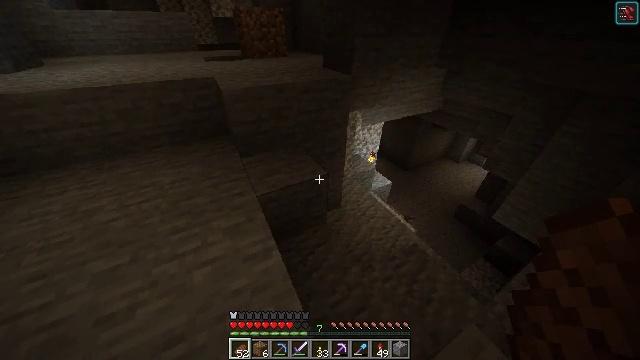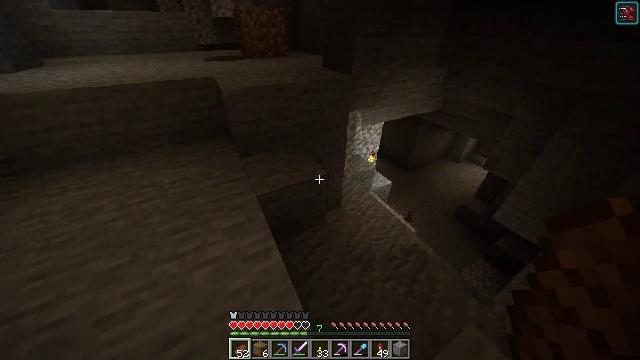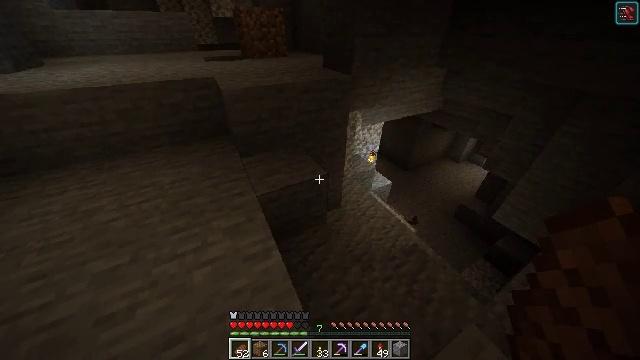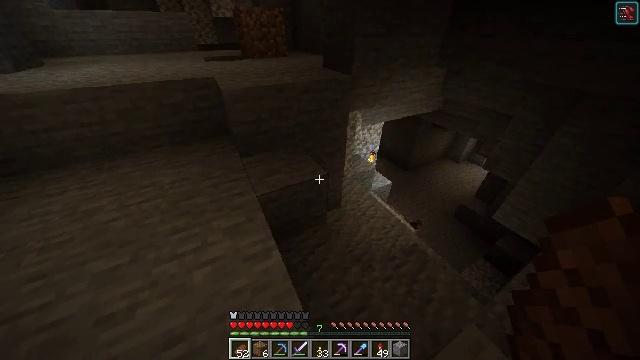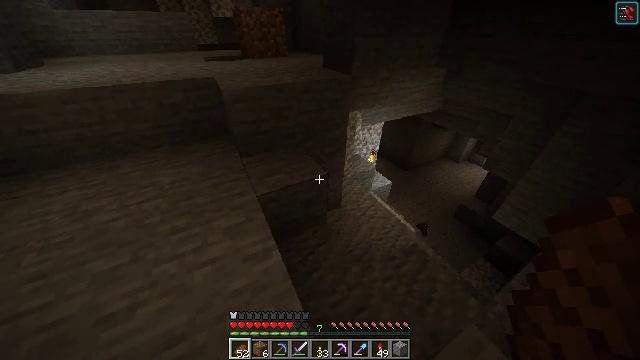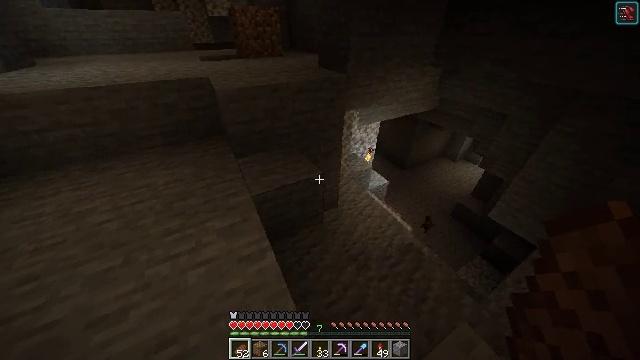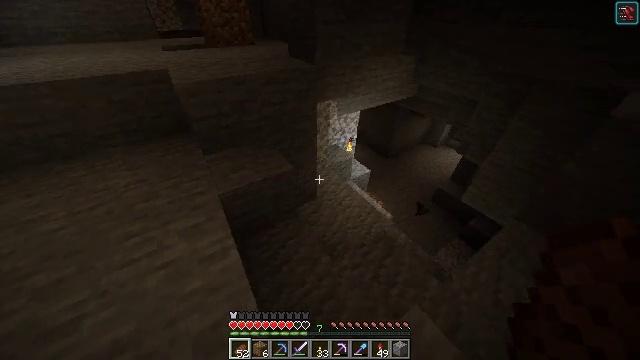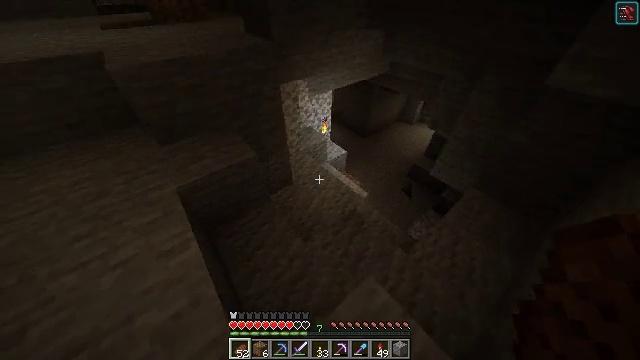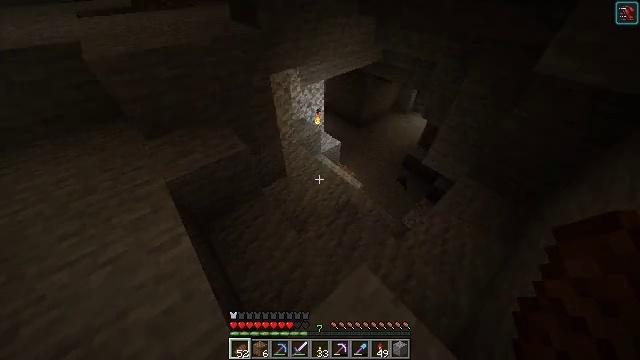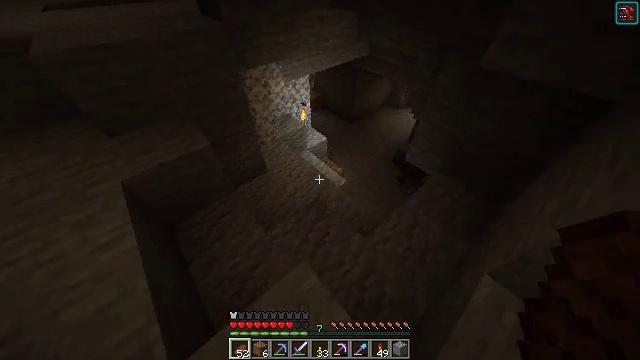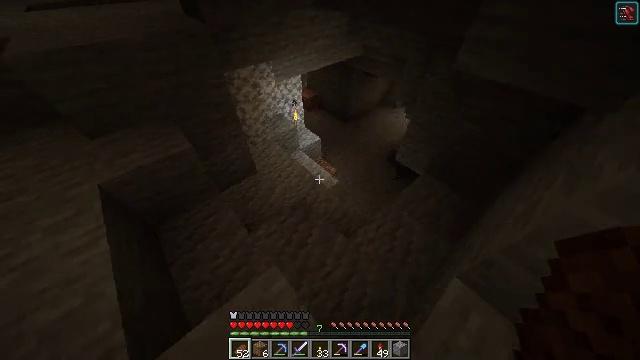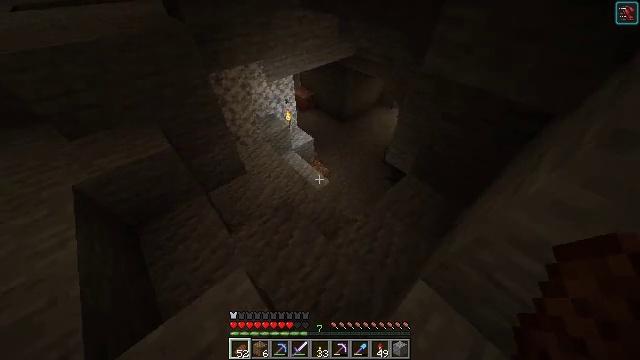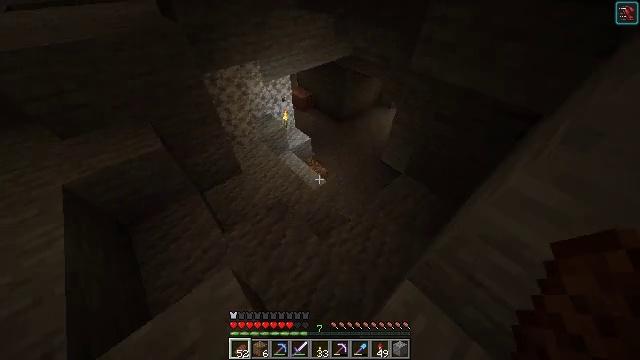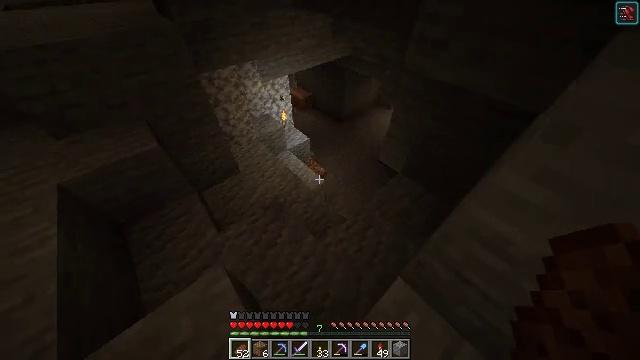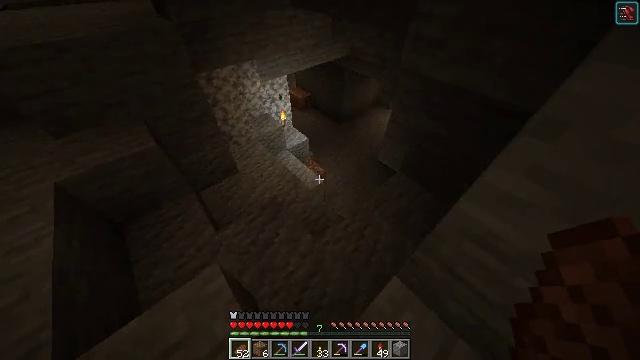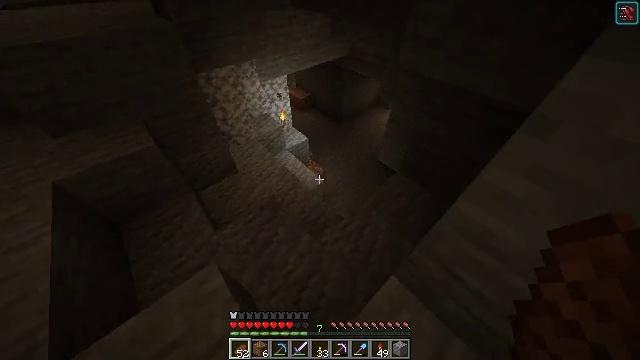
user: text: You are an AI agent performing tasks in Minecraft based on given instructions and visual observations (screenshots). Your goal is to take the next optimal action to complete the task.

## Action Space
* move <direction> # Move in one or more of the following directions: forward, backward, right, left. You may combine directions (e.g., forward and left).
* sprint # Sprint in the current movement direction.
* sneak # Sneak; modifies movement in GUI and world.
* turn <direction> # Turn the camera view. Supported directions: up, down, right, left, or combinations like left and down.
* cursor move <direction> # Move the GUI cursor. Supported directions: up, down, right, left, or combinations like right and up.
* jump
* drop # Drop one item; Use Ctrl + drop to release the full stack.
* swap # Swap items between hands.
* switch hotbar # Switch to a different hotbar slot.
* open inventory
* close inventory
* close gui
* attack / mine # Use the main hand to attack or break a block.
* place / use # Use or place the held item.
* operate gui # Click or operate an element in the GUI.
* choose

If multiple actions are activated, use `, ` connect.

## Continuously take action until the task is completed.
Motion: motion action
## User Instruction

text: Combat the slime.
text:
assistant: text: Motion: no_op
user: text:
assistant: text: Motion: no_op
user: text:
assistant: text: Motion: no_op
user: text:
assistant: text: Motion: no_op
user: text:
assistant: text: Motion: move right
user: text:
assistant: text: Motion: move right, turn right and down
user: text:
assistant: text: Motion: move right, turn right and down
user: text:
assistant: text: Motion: move right, turn right and down
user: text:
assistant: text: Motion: move right, turn down
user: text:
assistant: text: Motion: move right
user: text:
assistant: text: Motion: no_op
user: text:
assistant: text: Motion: no_op
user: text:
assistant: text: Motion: no_op
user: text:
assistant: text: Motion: no_op
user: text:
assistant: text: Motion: no_op
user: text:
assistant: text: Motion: no_op
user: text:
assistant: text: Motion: turn left and up
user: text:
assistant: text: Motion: turn left and up
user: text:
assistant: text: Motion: turn left and up
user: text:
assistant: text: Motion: turn left and up
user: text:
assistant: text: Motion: turn left and up
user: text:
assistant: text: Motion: move left, turn left
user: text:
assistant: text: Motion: move forward and move left, turn left and down
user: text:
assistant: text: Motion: move forward and move left, turn left and down
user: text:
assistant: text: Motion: move forward and move left, turn down
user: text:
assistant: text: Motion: move forward and move left
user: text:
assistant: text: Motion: move forward and move left
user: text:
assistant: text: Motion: move forward and move left
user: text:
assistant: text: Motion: move forward and move left, turn right
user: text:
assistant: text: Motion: move forward and move left, turn right